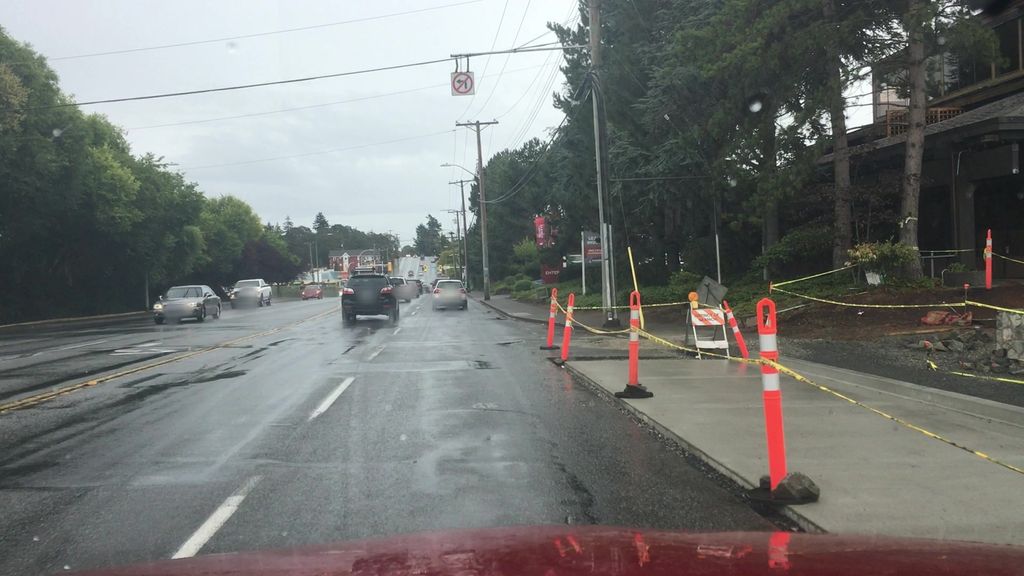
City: victoria